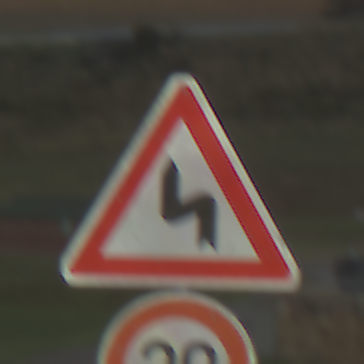
Verkehrszeichen: DoppelkurveZunaechstLinks
Zusatzzeichen unten: Geschwindigkeit20
Umgebung: Outdoor, RoadRail
Tageszeit: SunriseSunset
Wetter: PartlyCloudy
Licht: Natural
Jahreszeit: NotSpecified
Kontrast: LowContrast